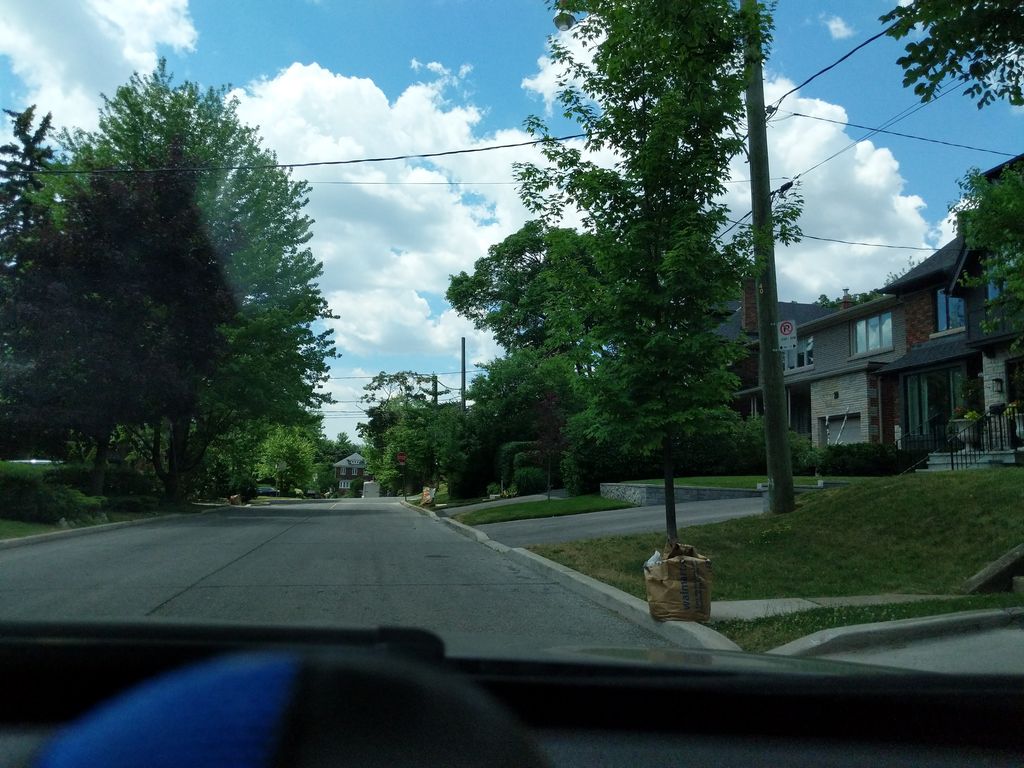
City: toronto